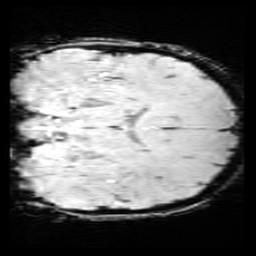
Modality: SWI
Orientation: coronal
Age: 13
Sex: male
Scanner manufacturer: siemens
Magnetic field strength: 3 T
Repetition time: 0.027 s
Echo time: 0.02 s